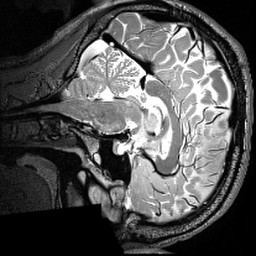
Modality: T2w
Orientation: sagittal
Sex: male
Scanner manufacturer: siemens
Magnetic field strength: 3 T
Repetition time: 3 s
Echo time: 0.418 s